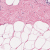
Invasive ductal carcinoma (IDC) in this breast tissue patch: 0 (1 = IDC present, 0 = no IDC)